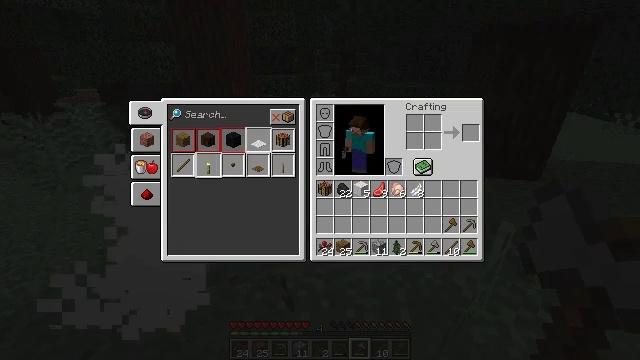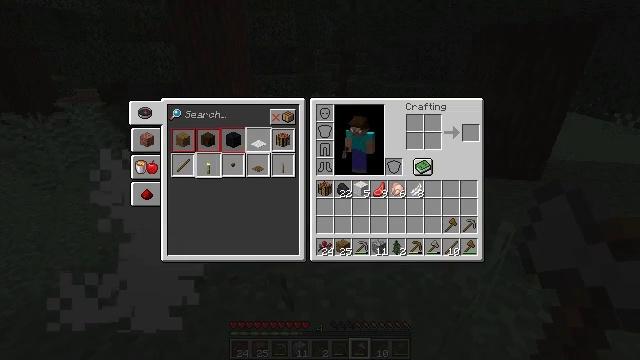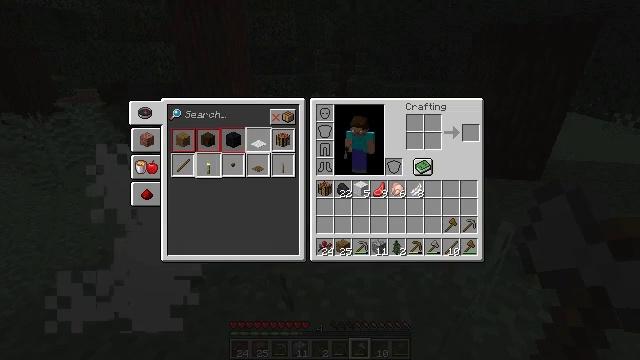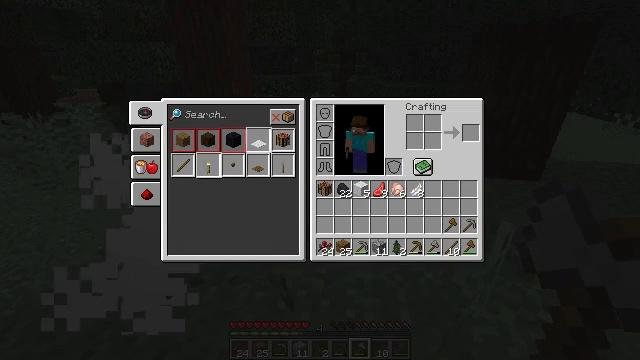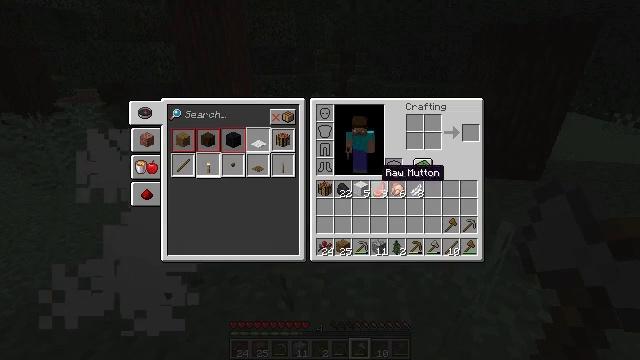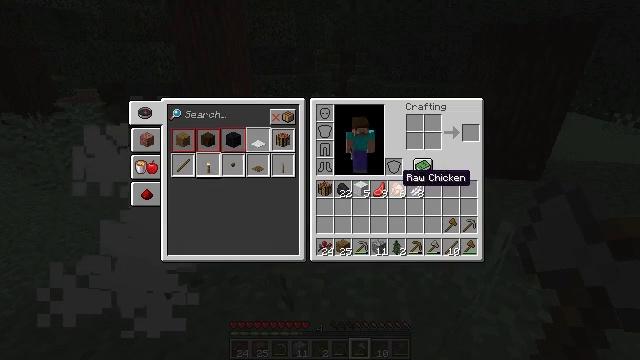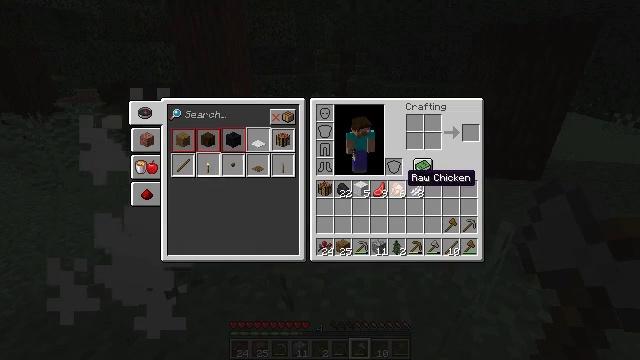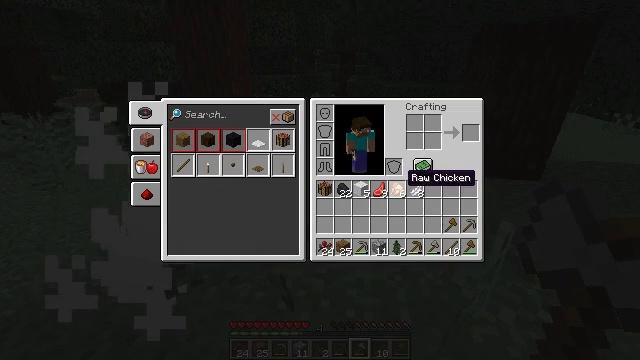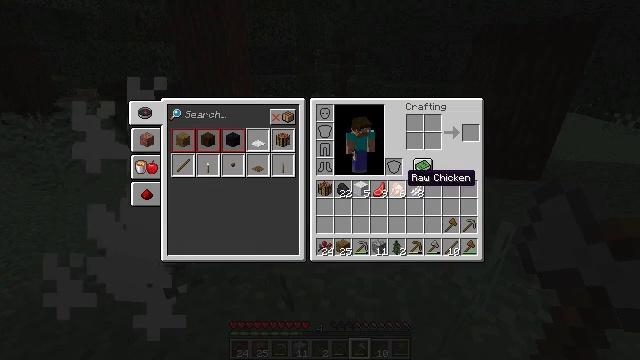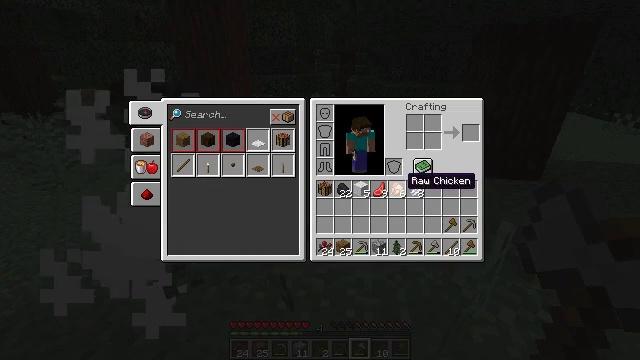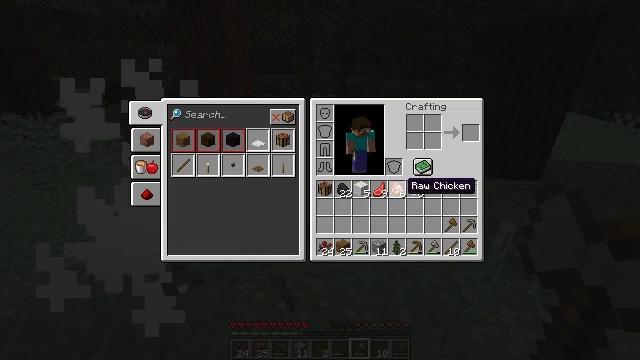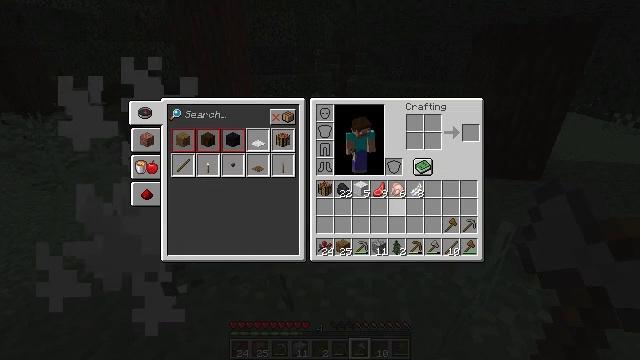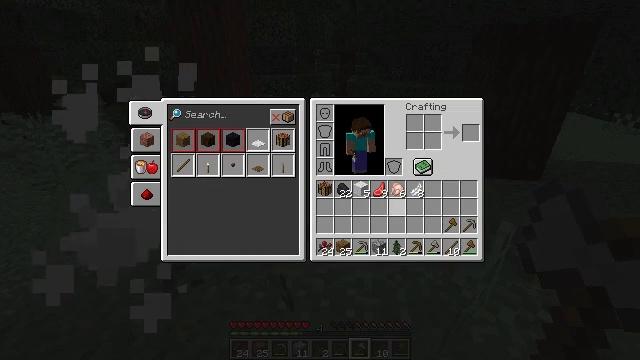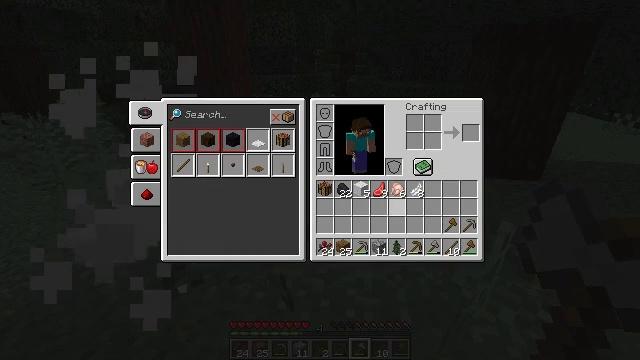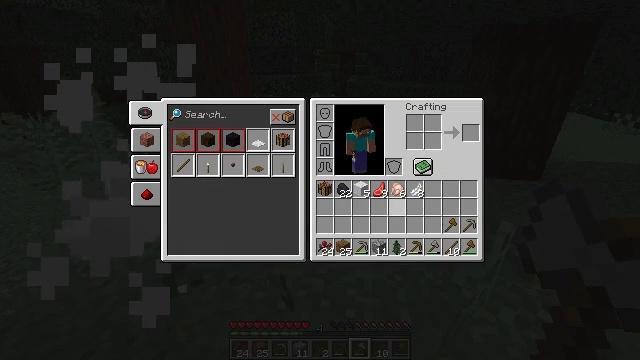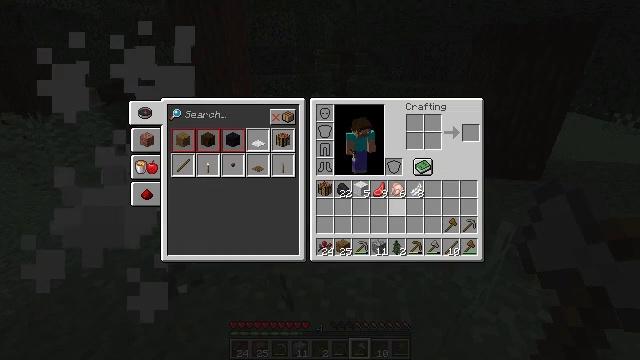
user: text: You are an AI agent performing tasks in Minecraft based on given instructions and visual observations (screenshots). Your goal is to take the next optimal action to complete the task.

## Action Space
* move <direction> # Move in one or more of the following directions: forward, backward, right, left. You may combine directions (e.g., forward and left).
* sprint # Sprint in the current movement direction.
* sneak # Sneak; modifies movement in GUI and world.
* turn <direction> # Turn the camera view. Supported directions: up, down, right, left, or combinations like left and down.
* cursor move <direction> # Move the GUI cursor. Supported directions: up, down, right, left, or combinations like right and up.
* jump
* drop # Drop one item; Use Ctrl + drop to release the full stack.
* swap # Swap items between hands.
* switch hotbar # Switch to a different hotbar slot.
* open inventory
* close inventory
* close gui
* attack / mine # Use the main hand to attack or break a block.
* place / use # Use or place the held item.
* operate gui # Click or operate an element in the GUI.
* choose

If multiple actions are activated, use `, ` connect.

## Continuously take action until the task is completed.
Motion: motion action
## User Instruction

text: Gather materials from the sweet berry bush.
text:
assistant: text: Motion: cursor move right
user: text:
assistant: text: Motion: cursor move right
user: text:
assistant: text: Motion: cursor move right
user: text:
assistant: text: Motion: cursor move right
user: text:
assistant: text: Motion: cursor move right
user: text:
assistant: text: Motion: no_op
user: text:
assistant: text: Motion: no_op
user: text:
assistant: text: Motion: no_op
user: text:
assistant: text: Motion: no_op
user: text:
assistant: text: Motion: no_op
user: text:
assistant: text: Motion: no_op
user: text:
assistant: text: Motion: no_op
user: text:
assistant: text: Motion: no_op
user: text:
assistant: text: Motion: no_op
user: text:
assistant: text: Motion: no_op
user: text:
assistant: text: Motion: no_op
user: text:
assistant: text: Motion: no_op
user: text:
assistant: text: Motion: no_op
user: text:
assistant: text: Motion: no_op
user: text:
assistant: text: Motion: no_op
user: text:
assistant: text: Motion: no_op
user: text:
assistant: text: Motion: no_op
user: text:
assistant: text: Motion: no_op
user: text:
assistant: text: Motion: no_op
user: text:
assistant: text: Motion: no_op
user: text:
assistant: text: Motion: no_op
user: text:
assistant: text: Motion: no_op
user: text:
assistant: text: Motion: no_op
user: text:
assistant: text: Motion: no_op
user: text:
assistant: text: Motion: no_op